Question: I got this error when validating my page with w3c's validator.

'''
<form action="form.php" method="post">
<input type="text"/>
</form>
'''
Can someone show me why I may have gotten this error? Thanks in advance!
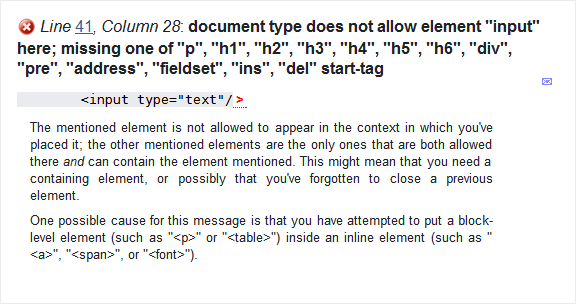
Answer: > The form and body element only accept
block level children '<form action="/"> <input type="submit"> </form>' ... will
produce the error:document type does not allow element
"input" here; missing one of "p",
"h1", "h2", "h3", "h4", "h5", "h6",
"div", "pre", "address", "fieldset",
"ins", "del" start-tag.In Strict variants of (X)HTML, a form
element may have only block elements
as its children, but form controls
(such as input elements) are inline
elements. The solution is to pick a
block element with appropriate
semantics that may contain inline
elements; helpfully the validator
produces a list that can help you
narrow it down.When it comes to a form, appropriate
elements are usually fieldset or a
plain div.
<URL>
So doing something like
'''
<form action="form.php" method="post">
<fieldset>
<input type="text"/>
</fieldset>
</form>
'''
will solve your problem.